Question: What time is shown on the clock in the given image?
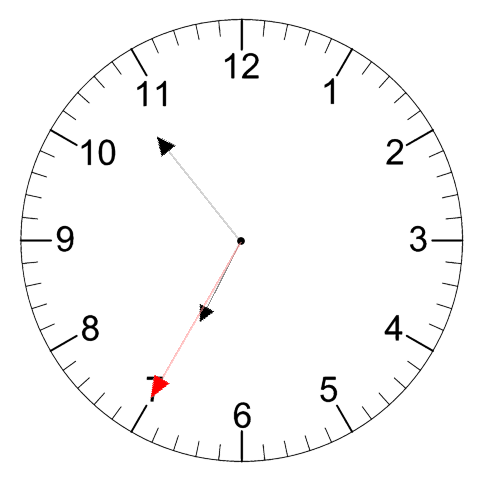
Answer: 06:53:35